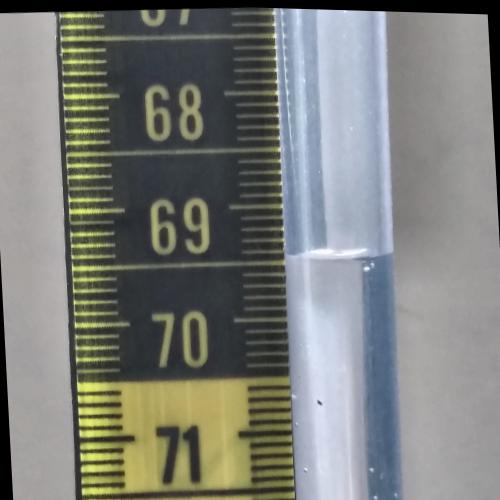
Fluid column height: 69.4 cm